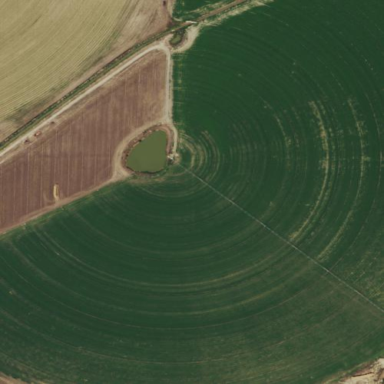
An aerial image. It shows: Farmland with pivot irrigation system.